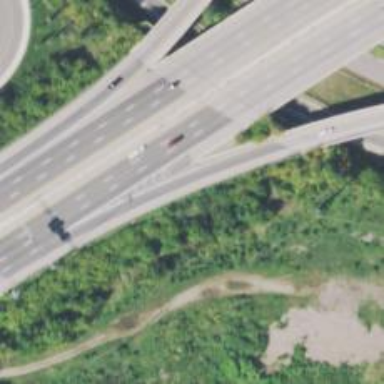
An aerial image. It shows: Asphalt motorway with embankment.